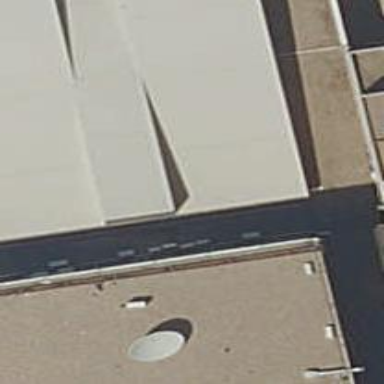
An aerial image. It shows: University building with white skillion metal roof oriented across.